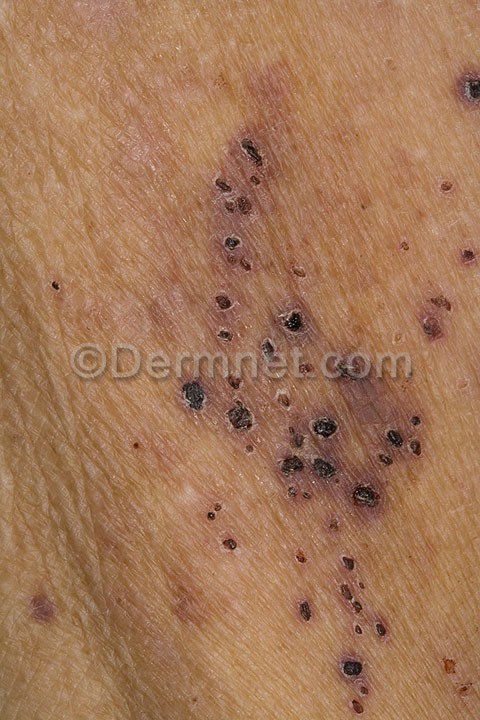
Disease: Vasculitis Photos